Question: So far this is what I have got:
'''
var myLoader:URLLoader = new URLLoader(new URLRequest("myTxtFile.txt"));
myLoader.addEventListener(Event.COMPLETE, loadComplete);
function loadComplete(e:Event):void
{
trace(myLoader.data);
}
'''

Is there any way I could store these values in two different arrays? For example:
'''
myarray[0] = word1
myarrayOne[0] = hint
'''
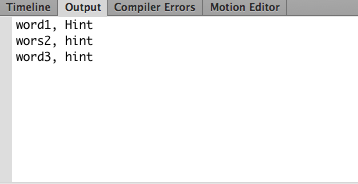
Answer: As i had look around for a while i could not find the appropriate solution so here it is. Hope this help people like me around the globe. I would like to thank for his help.
'''
//create a new URL Loader
var myLoader:URLLoader = new URLLoader();
//get file replace yourFileName.txt with fileName you want to read
myLoader.load(new URLRequest("yourTxtFileName.txt"));
//store line of text on an array called lineOfText
var lineOfText:Array = new Array;
//declare array to save word
var textOne:Array = new Array;
var textTwo:Array = new Array;
//set actionEvent
myLoader.addEventListener(Event.COMPLETE, onLoaded);
//create a function called onLoaded
function onLoaded(e:Event):void {
//get a single line and store in array called lineOfText
lineOfText = e.target.data.split(/
/);
//create a new tempArray
var temp:Array;
//use for loop to add words to array
for(var entry:String in lineOfText) {
//store the lineofText[] and split the word if comma is found
temp = lineOfText[entry].split(",");
//add the word to an array now
textOne.push(temp[0]);
texttwo.push(temp[1]);
}//end for
/*
//this is for checking purpose
for(var check:String in words) {
trace(textOne[check]);//trace words array
trace(textTwo[check]);//trace hints array
}
*/
}
'''
Hope that helps.
Cheers!!